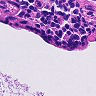
Metastatic tissue present: no